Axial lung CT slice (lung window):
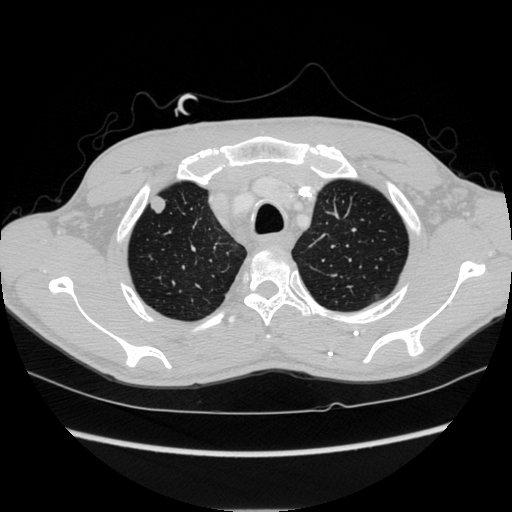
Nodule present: yes
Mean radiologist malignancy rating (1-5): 3.75